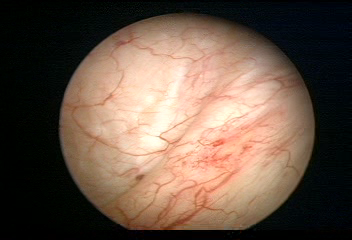
Modality: WLC
Class: Normal mucosa
Bladder cancer association: No